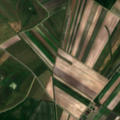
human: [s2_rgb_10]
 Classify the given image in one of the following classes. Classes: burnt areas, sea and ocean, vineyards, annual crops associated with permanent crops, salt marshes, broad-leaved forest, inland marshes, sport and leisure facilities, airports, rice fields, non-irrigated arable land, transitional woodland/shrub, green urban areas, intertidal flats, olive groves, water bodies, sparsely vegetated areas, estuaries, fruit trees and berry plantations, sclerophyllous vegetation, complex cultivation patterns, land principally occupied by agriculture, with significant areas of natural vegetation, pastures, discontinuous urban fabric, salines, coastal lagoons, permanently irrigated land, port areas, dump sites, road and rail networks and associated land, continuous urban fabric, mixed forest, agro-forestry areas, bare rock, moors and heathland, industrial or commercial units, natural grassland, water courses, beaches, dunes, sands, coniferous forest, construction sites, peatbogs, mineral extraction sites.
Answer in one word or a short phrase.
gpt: non-irrigated arable land, vineyards, pastures, broad-leaved forest